Field crop: tomato
Growth stage: 1
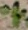
Species: solanum